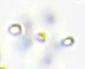
Label: Phaeocystis